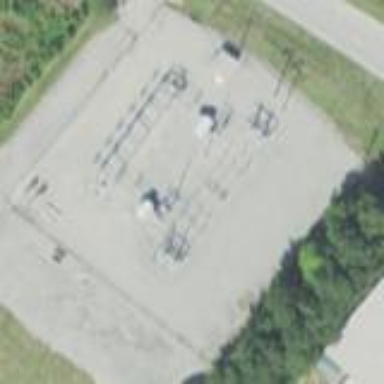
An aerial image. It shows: Distribution level power substation enclosed by fence.